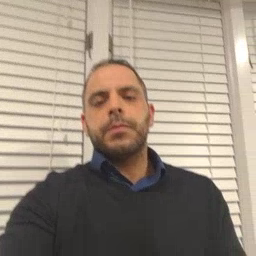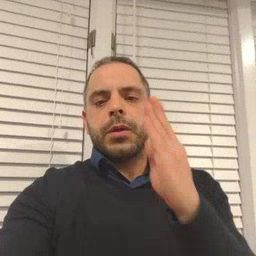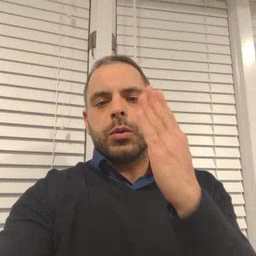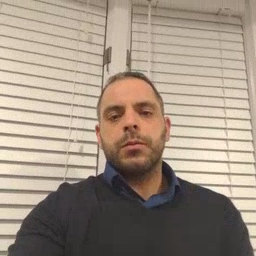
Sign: blue